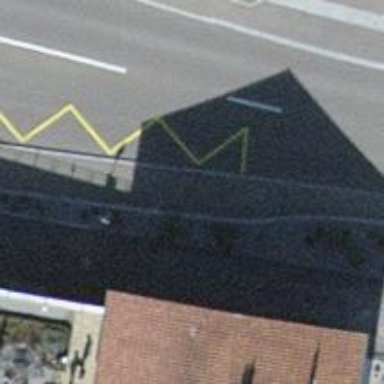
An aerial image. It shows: Bus stop with platform for public transport.